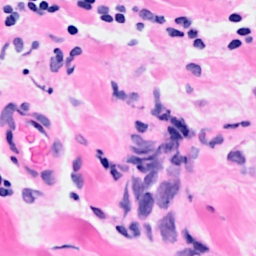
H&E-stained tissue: Breast